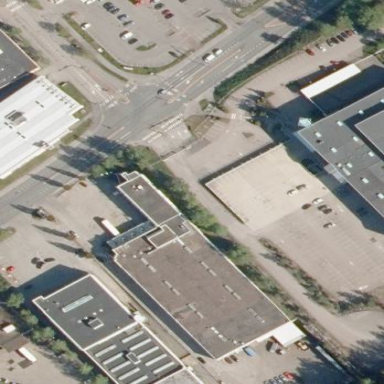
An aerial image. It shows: Warehouse.